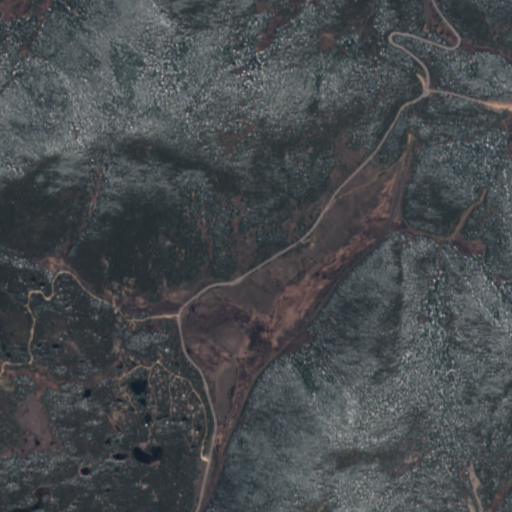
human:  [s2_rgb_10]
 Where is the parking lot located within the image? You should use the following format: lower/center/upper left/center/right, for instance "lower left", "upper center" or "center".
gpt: The parking lot is located in the upper right of the image.
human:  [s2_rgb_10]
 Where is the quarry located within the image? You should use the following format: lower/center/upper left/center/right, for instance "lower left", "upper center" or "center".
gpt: The quarry is located in the lower left of the image.
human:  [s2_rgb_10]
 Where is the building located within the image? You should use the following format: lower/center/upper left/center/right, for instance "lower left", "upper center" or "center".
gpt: The building is located in the upper center of the image.
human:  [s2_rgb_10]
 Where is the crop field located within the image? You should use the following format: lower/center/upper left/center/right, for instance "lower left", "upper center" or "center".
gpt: There is no crop field in the image.